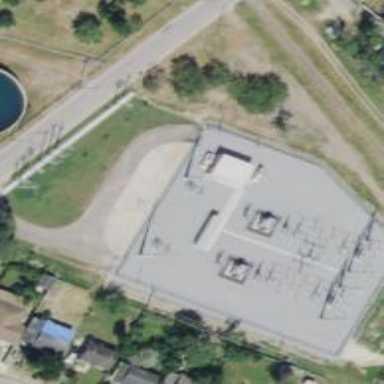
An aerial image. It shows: Power substation.